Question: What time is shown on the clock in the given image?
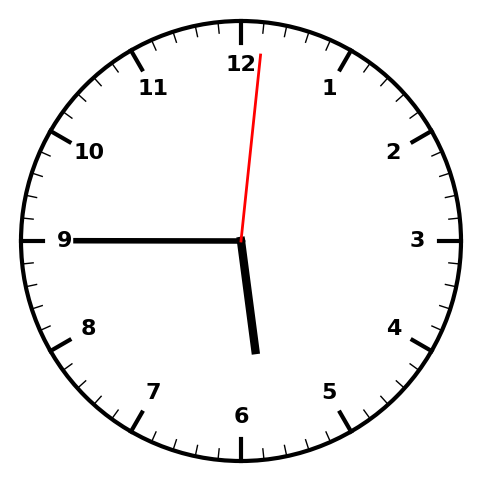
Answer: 05:45:01